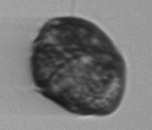
Label: Margalefidinium